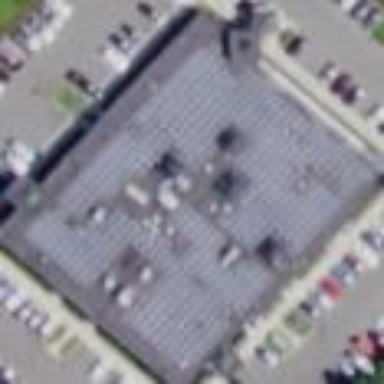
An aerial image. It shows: Commercial building.